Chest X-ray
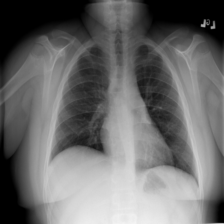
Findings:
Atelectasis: negative
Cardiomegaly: negative
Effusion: negative
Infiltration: negative
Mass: negative
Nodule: negative
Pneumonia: negative
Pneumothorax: negative
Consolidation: negative
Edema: negative
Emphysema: negative
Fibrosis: negative
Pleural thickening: negative
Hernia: negative